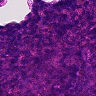
Metastatic tissue present: no